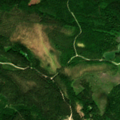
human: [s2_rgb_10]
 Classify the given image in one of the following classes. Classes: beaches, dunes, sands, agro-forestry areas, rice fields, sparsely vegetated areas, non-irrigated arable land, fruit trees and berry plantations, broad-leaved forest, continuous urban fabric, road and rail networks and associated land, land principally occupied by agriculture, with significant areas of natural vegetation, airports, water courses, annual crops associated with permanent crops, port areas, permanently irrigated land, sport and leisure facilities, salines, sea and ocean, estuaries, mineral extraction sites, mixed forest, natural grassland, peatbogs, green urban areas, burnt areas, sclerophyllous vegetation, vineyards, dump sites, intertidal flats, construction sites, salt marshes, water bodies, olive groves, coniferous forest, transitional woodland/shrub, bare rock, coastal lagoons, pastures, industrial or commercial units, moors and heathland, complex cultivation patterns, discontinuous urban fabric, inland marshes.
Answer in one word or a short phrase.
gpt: coniferous forest, mixed forest, water bodies